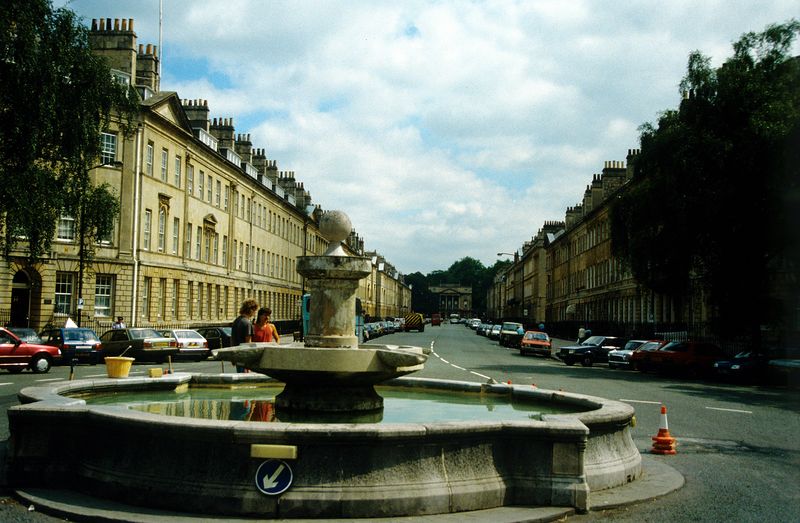
Titel: Gesamtansicht vom Laura Place nach Osten
Künstler: Thomas Baldwin
Standort: Bath
Institution: Great Pulteney Street
Schlagwörter: baum, blau, himmel, mann, wasser, wolken, bäume, gelb, grün, menschen, stadt, fenster, frankreich, frau, fussgänger, grau, pfeiler, strasse, tür, dach, gebäude, haus, rot, schloss, weg, stein, steine, birke, häuser, weide, sonne, paar, england, brunnen, kamin, kamine, schornstein, springbrunnen, fassade, fassaden, italien, perspektive, zwei, modern, dächer, giebel, schornsteine, allee, platz, auto, tor, zinnen, flucht, foto, fotografie, grossstadt, photographie, schild, münchen, bedeckt, beton, kreuzung, zentralperspektive, becken, asphalt, kugel, hütchen, photo, dreiecksgiebel, fluchtpunkt, verkehr, fontaine, tempel, breit, eimer, pfeil, kreisel, autos, wasserspiegel, engalnd, wohnungen, tempelfront, häuserzeile, parkplatz, stele, strassenflucht, platzanlage, innenstadt, pylone, kreisverkehr, viertel, verkehrsschild, verkehrsinsel, verkehrszeichen, rohre, bus, bath, mini, siebziger, fahrbahn, laster, achtziger, zebrastreifen, wohnviertel, parkplätze, straßenschild, pfei, automobile, linksverkehr, putzzeug, madrid, pilone, pylon, verkehrshütchen, 80er, 90er, lübecker hütchen, auros, strasse foto